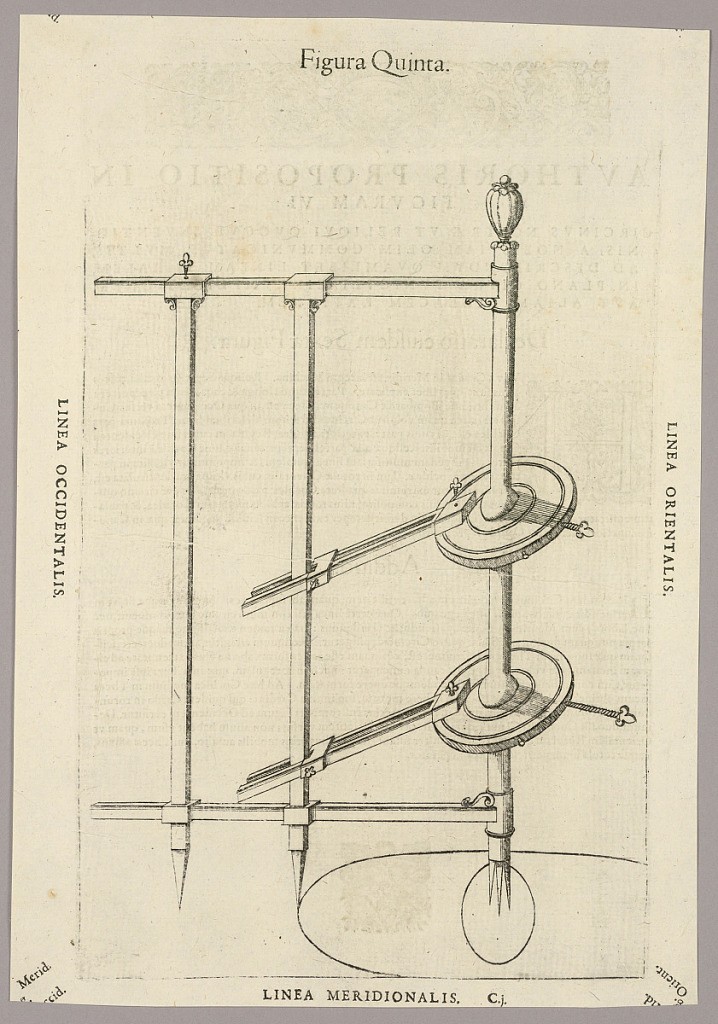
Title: Plate V, from Theatrum instrumentorum et machinarum
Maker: Julio Paschale
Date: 1582
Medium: Woodcut on paper
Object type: Print
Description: Metal instrument of cylindrical and rectangular-joined sections. Two moveable flat disks on the column at right, each with a sliding length connecting it to the center column. It is for drawing ovals, parabolas. The description in Latin on verso of 1949-152-202.